Question: Following the Spring in Action book I have reached chapter 4 where you are supposed to use the elements from the AOP namespace. However, isn't IntelliJ capable of either making the correct XML file or inserting namespace declarations for you?

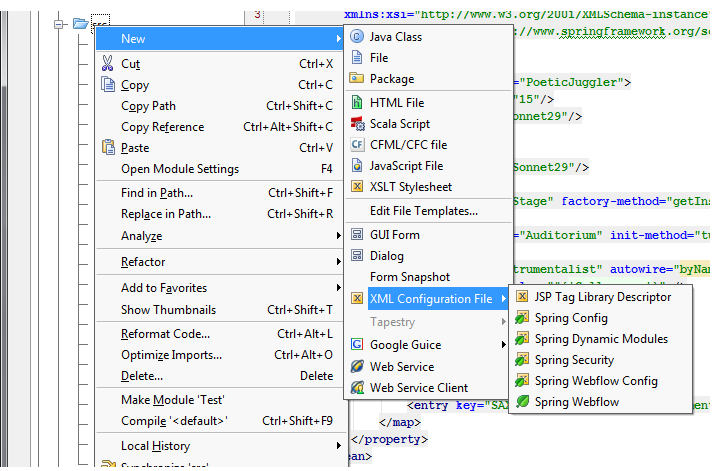
Answer: There is <URL> for Spring AOP namespaces.